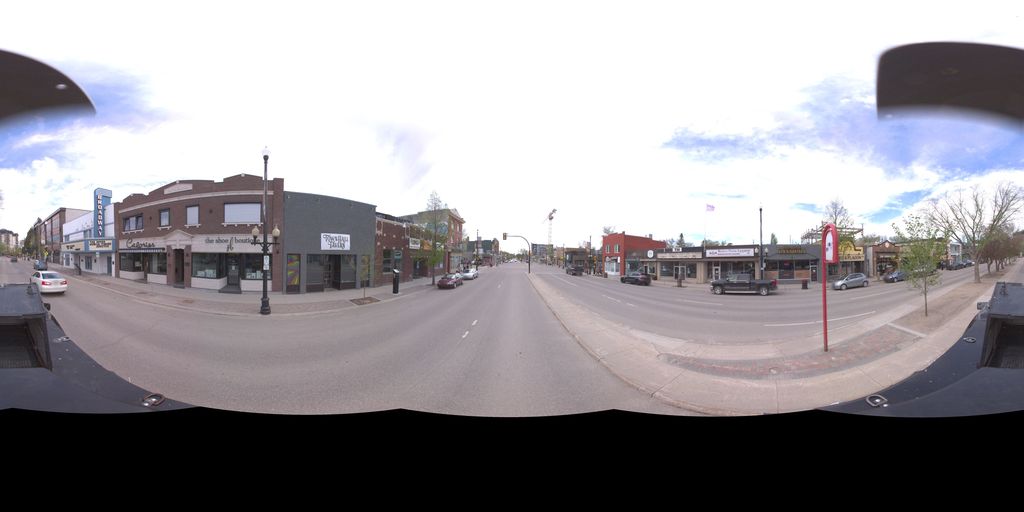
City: saskatoon